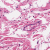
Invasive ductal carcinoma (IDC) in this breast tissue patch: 0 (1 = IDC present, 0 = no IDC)